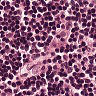
Metastatic tissue present: no